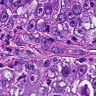
Metastatic tissue present: yes